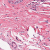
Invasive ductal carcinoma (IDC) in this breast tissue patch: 0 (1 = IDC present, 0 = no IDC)